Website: macys
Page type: account-selection
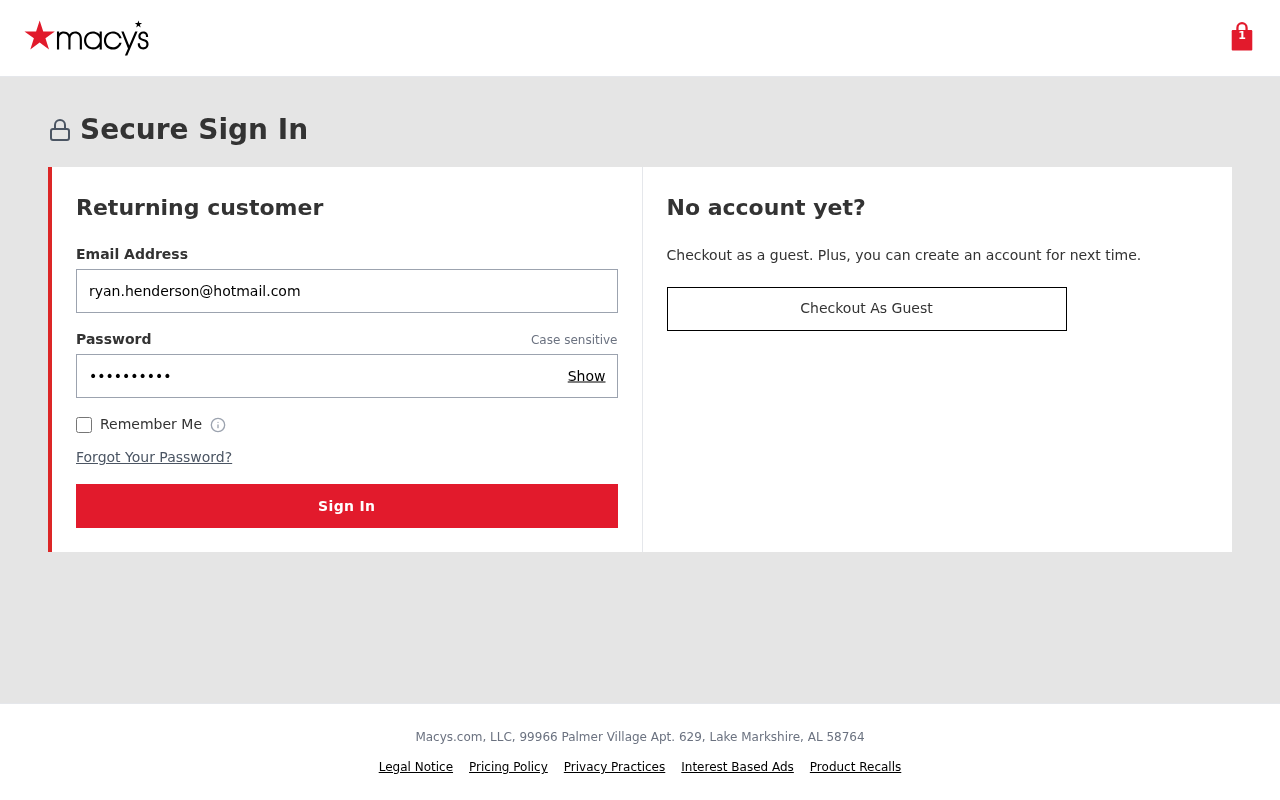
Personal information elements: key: PII_EMAIL
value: ryan.henderson@hotmail.com
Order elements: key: ORDER_NUM_ITEMS
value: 1